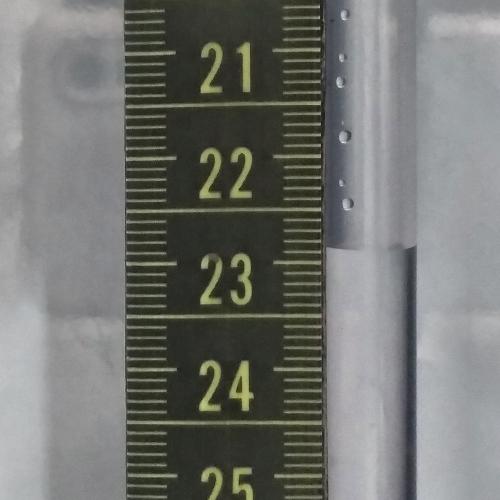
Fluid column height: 22.9 cm